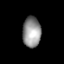
Tissue: lung
Cell type: Endothelial cells
Senescence score: 0.5517
Nuclear area (px): 544
Mean DAPI intensity: 147.463